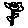
Label: flower